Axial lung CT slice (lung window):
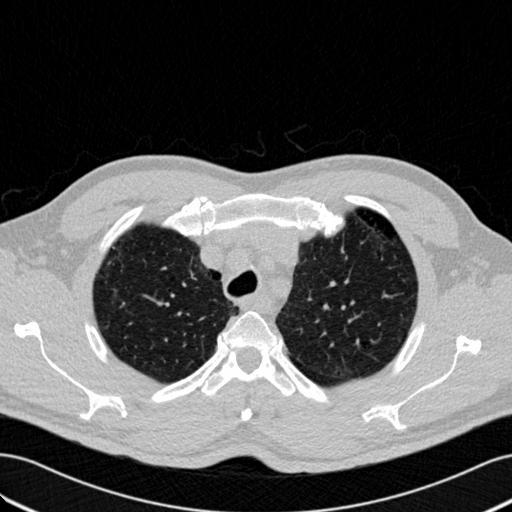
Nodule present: no